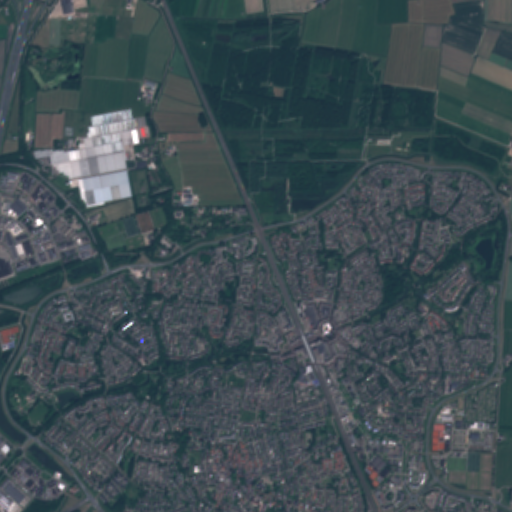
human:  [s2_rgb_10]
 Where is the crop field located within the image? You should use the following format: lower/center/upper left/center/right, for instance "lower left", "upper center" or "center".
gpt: The crop field is located in the upper of the image.
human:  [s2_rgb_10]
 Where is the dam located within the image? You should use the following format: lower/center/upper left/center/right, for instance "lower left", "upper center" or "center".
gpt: The dam is located in the lower left of the image.
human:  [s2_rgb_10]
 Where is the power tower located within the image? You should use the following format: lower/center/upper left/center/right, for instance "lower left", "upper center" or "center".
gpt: The power tower is located in the upper of the image.
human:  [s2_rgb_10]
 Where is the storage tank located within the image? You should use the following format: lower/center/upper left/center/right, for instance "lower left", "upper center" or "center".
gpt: The storage tank is located in the upper left of the image.
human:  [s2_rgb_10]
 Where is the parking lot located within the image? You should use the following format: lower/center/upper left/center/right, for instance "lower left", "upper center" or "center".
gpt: There is no parking lot in the image.